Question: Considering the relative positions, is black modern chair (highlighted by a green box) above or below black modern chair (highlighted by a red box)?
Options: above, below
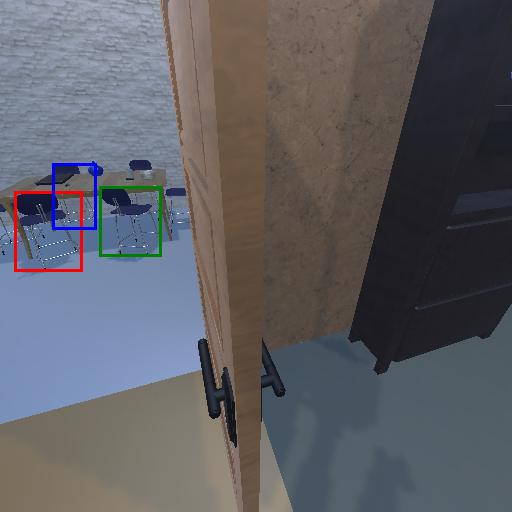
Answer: above